Field crop: tomato
Growth stage: 2
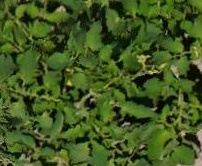
Species: tomato